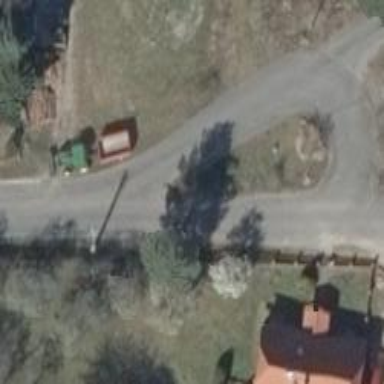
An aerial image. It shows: Gravel residential road.